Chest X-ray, PA view. Patient: 44 years old, sex F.
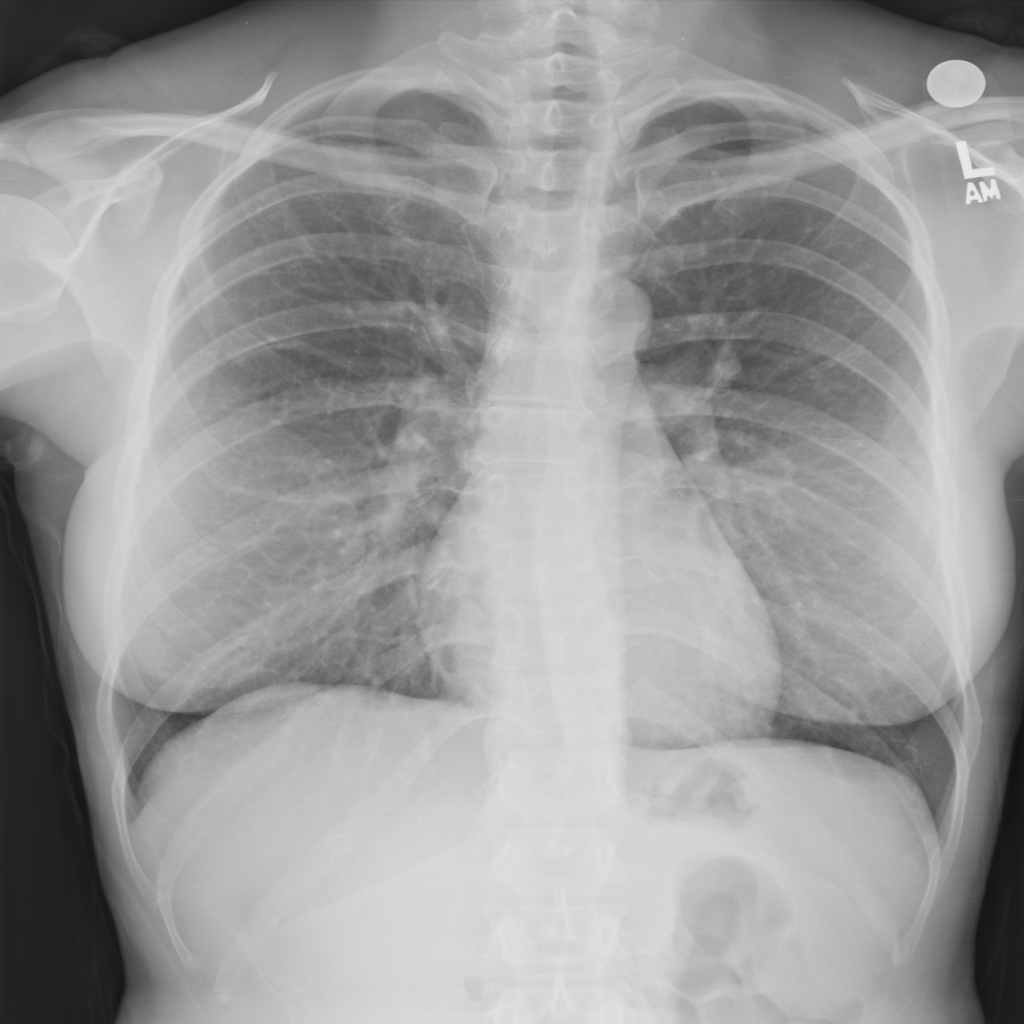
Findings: No Finding